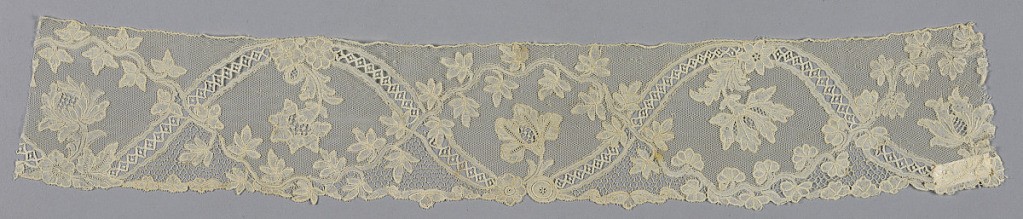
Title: Border
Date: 1750–99
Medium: linen Technique: bobbin lace, Brussels style
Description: Border with a wide serpentine ribbon running the width of the border and crossed at intervals by floral garland.